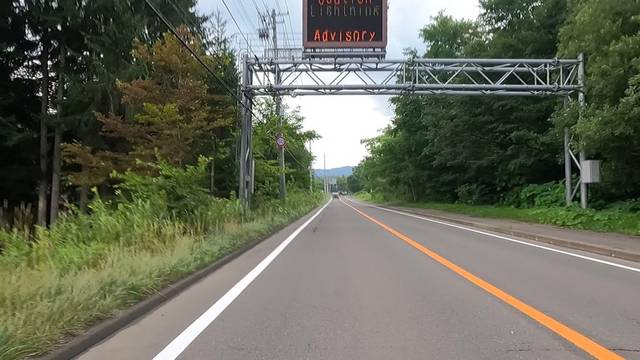
Region: Japan
Coordinates: 42.929, 141.339